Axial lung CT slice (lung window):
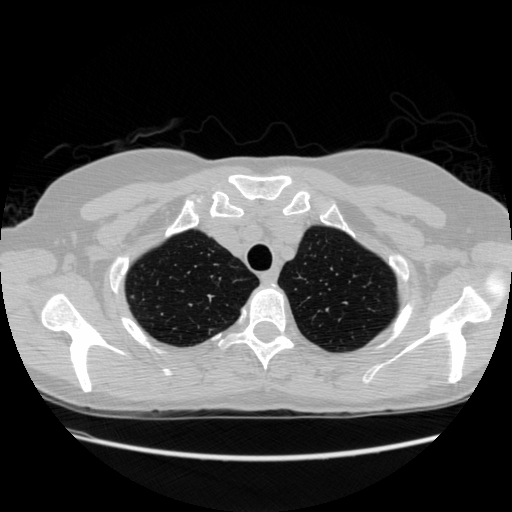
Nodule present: no